Question: I have a 'datagridview' that has some records.I have to export this record in .txt file format.When it export to .txt file ,records are not in proper format as picture attached

i have write some code for exporting to .txt file
'''
string FileName = CurrentUserContext.CurrentEnterprise.FSaveReportTo+"\" + fExpFile.strFileName + ".txt";
bool IncludeColHeaders = fExpFile.includeHeaders;
StringBuilder sb = new StringBuilder();
if (Company != null)
{
sb.AppendLine("Company: " + Company.FName);
}
sb.AppendLine("Bank: " + Bank.FBankName + " " + Bank.FBankNo);
sb.AppendLine("Account: " + Bank.FAccountName + " " + Bank.FAccountNo);
sb.AppendLine("
");
string strColumnHeaders = null;
int ColumnCount = this.dgvCheckdetails.ColumnCount;
if (IncludeColHeaders)
{
for (int j = 0; j <= ColumnCount - 2; j++)
{
if (j == 3 || j == 5)
{
strColumnHeaders += " ";
}
if (j != 4)
{
strColumnHeaders += dgvCheckdetails.Columns[j].HeaderText + " ";
}
}
sb.AppendLine(strColumnHeaders);
}
int rowcount = dgvCheckdetails.Rows.Count;
string strRow;
for (int i = 0; i <= rowcount - 1; i++)
{
strRow = null;
for (int j = 0; j <= ColumnCount - 2; j++)
{
if (j != 4)
strRow += Convert.ToString(dgvCheckdetails.Rows[i].Cells[j].Value) + " ";
}
sb.AppendLine(strRow);
}
File.WriteAllText(FileName, sb.ToString());
MessageBox.Show(CultureManager.GetMessageString("Export_Data_Successfully_Exported"));
'''
How can i align the columns in .txt file which is exported from 'datagridview'?
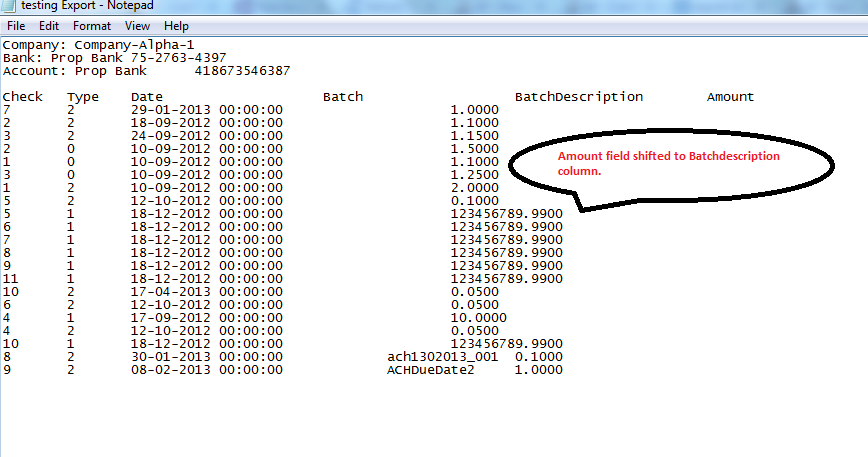
Answer: The problem lies in your code to write the lines using " " to attempt to align the columns. The correct way to do this would be to using padding in place of tabs. Tabs will cause things to shift unexpected depending on the length of data whereas the padding will account for that and scale accordingly.
Check out this similar SO post that explains a bit about padding:
<URL>
or this MSDN link:
<URL>